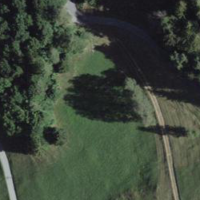
EUNIS habitat code: 23
Species observed at this site:
Saponaria ocymoides